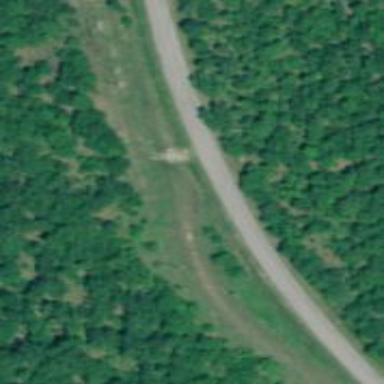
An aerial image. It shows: Unclassified road.